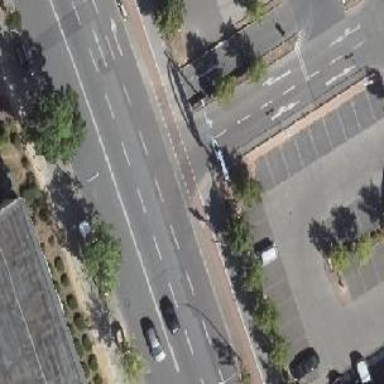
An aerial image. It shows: Asphalt road with lane markings. It is primary highway with tracks for both pedestrians and cyclists.